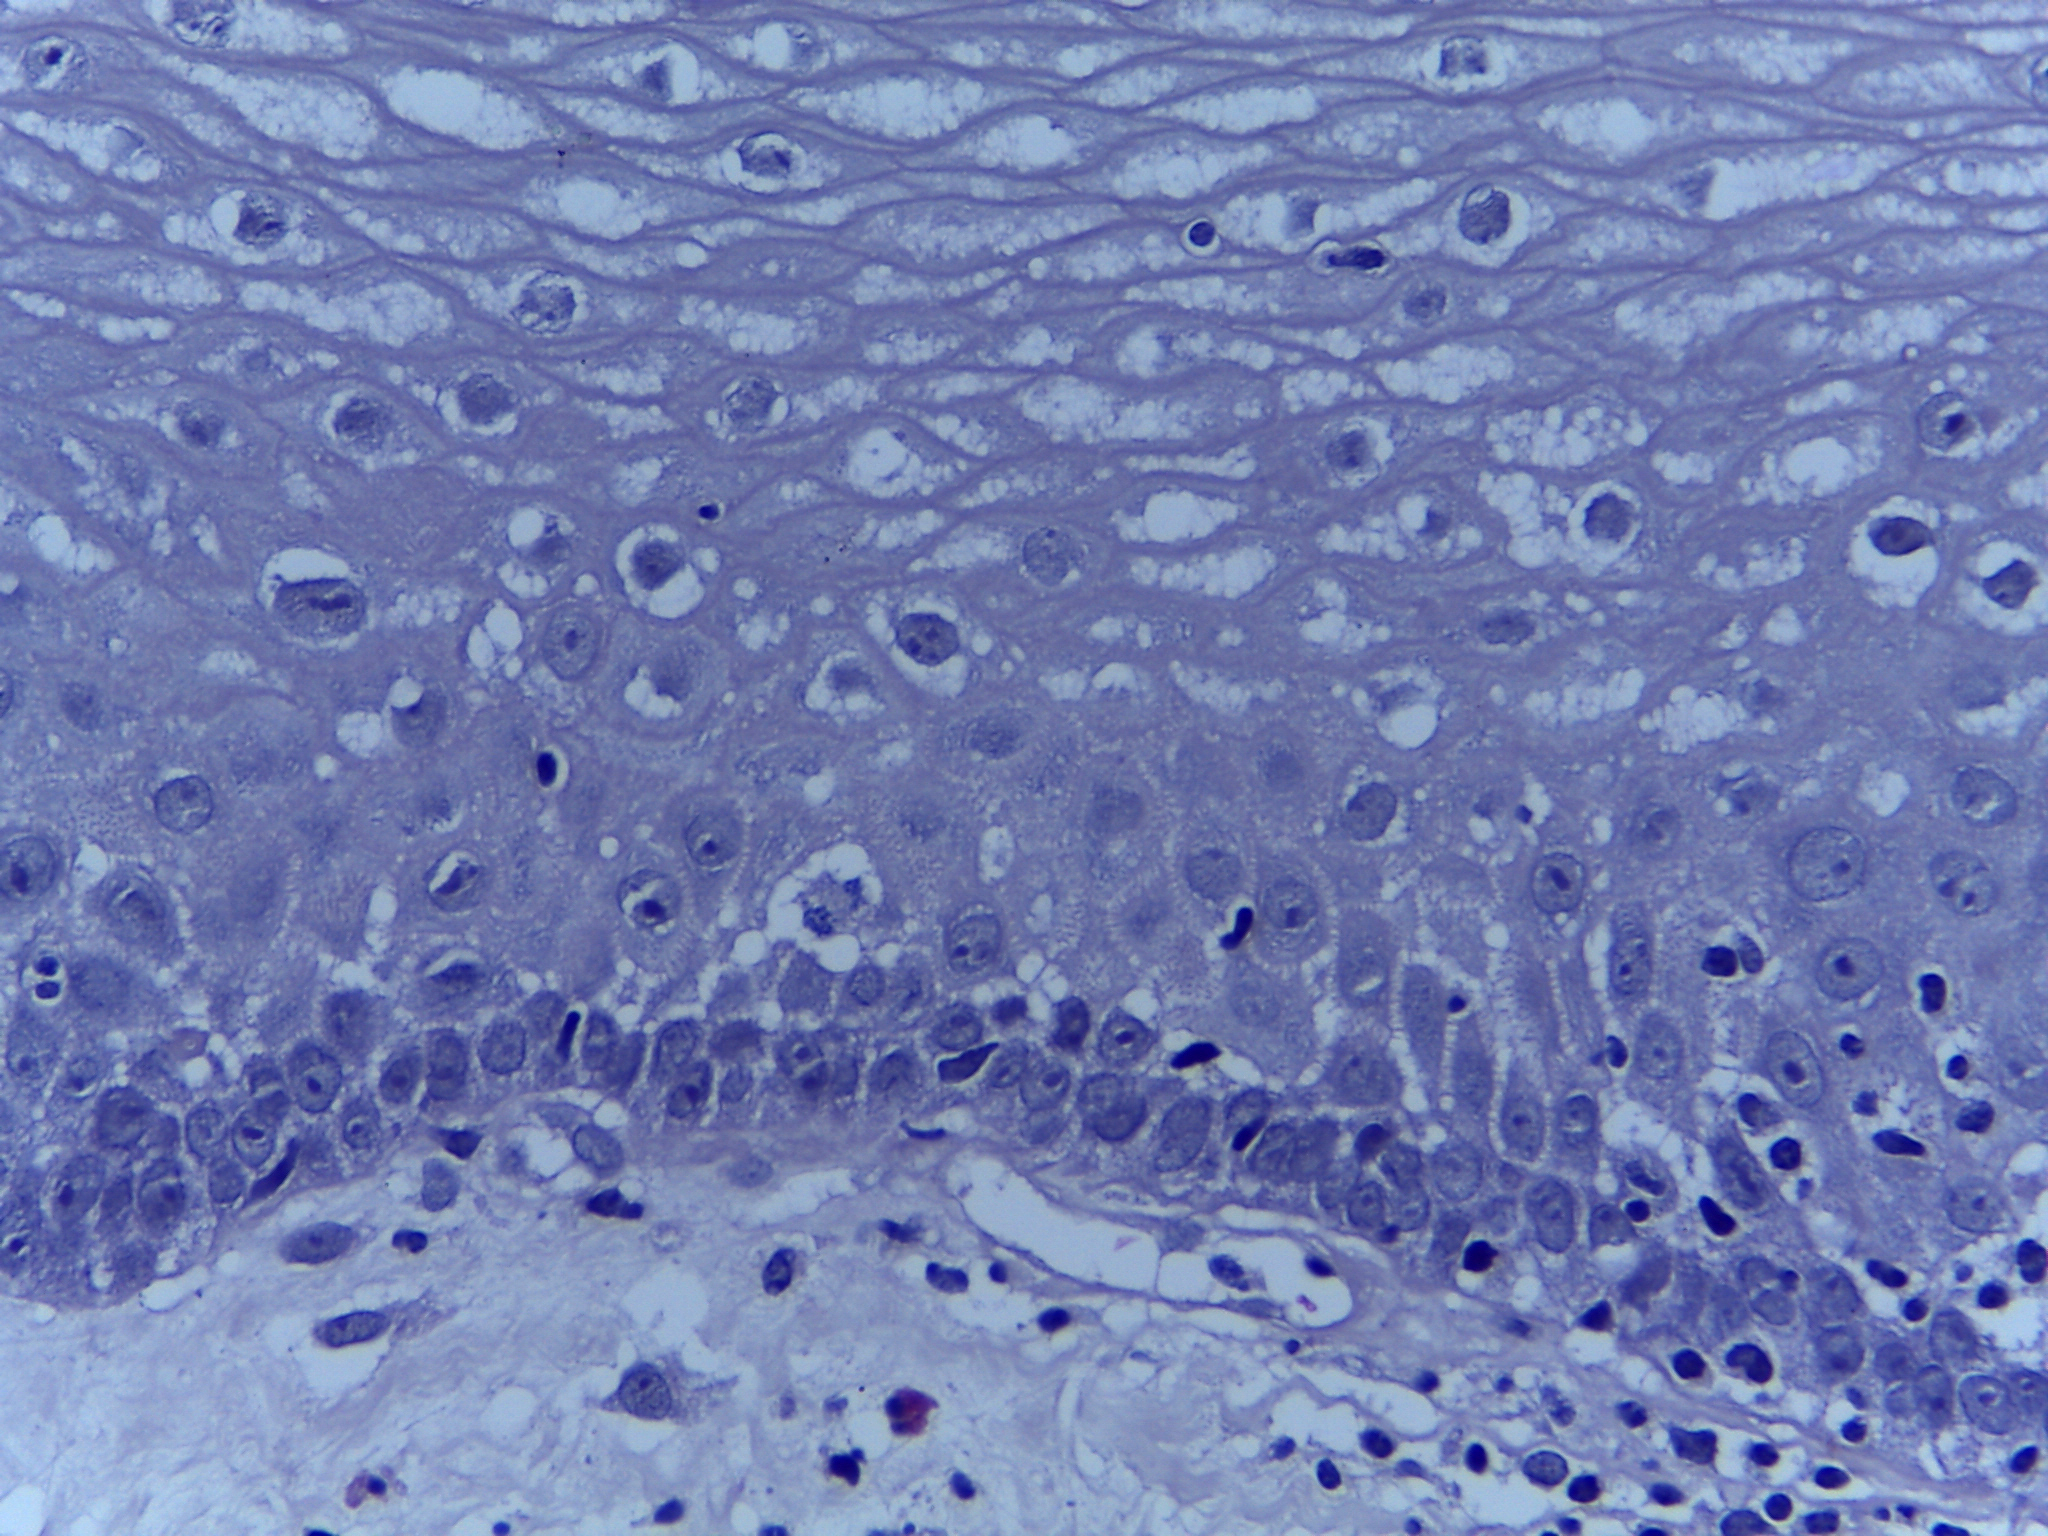
Diagnosis: Normal